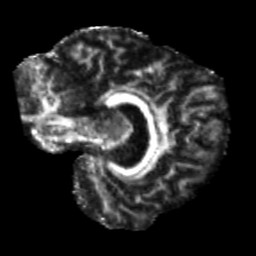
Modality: FA
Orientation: sagittal
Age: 42
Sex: male
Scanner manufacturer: siemens
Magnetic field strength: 3 T
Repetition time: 5.25 s
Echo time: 0.08 s